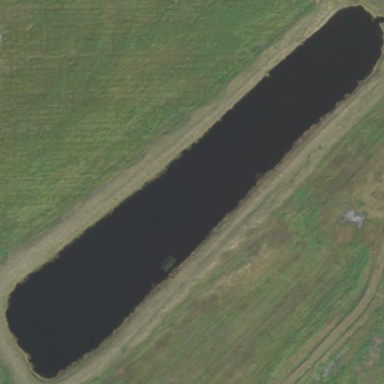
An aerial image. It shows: Reservoir of water.